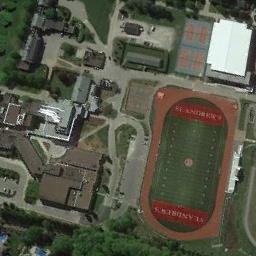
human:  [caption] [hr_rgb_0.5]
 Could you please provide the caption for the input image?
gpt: The ground track field with a gridiron is next to some buildings and other sports areas .

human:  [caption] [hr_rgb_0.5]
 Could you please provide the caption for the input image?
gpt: The green space next to the track is shabby .

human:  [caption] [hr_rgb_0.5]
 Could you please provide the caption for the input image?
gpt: There are many buildings next to the ground track field .

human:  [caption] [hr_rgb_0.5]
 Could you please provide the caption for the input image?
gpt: A track and field is built in the middle of a residential area, Surrounded by a lot of vegetation .

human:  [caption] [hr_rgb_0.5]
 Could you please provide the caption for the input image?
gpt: There are some brown buildings and a white building beside the ground track field .